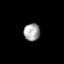
Tissue: lung
Cell type: Endothelial cells
Senescence score: 0.226
Nuclear area (px): 275
Mean DAPI intensity: 163.673